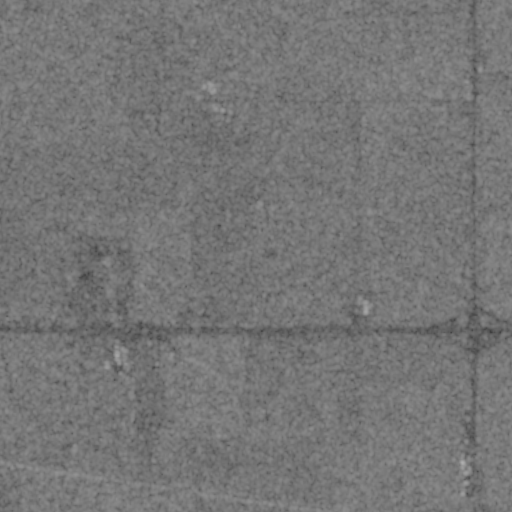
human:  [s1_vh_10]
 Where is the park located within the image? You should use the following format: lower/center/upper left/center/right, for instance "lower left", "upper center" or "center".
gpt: The park is located in the center of the image.
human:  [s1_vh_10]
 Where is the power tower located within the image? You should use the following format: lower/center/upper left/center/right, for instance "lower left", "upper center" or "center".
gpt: The power tower is located in the lower of the image.
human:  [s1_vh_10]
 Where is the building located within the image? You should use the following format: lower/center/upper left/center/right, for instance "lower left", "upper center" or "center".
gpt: The building is located in the center left of the image.
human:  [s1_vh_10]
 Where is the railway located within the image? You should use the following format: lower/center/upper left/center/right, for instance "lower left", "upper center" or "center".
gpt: The railway is located in the lower of the image.
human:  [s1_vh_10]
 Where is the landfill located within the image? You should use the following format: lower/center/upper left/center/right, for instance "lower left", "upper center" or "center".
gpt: There is no landfill in the image.

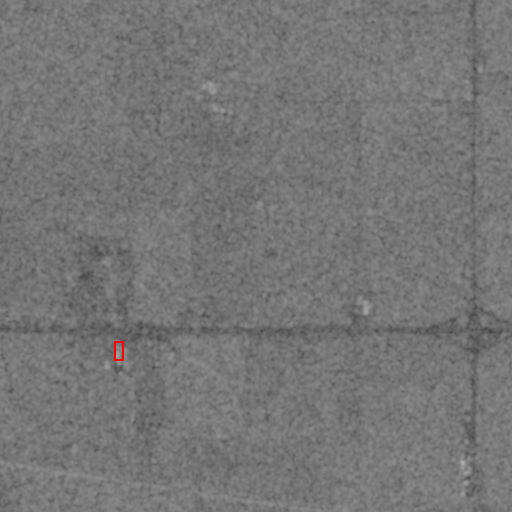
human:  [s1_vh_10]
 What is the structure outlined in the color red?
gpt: The structure outlined in red is a building.
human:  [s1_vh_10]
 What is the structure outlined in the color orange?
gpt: There is no orange outline.